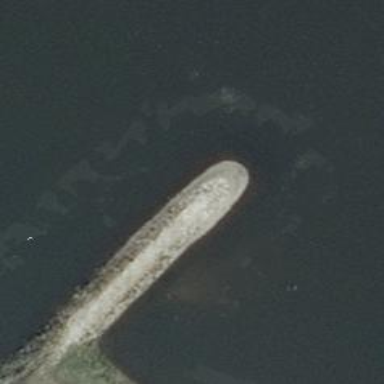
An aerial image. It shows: Breakwater structure.